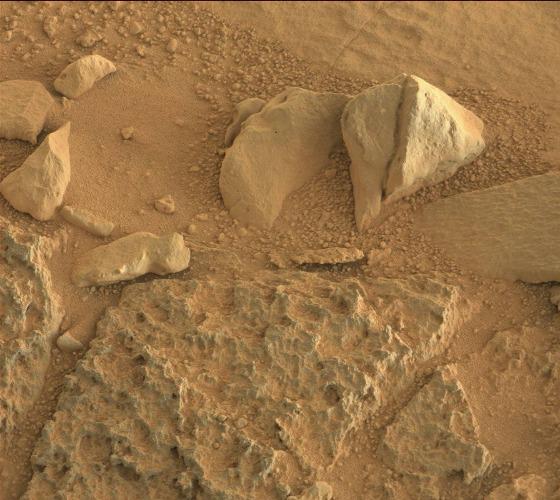
Terrain classes present: Bedrock, Gravel / Sand / Soil, Rock